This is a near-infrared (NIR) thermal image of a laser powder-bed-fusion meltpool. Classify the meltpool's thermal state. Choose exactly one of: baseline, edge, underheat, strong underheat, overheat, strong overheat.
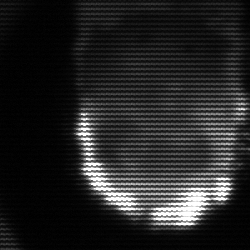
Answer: baseline